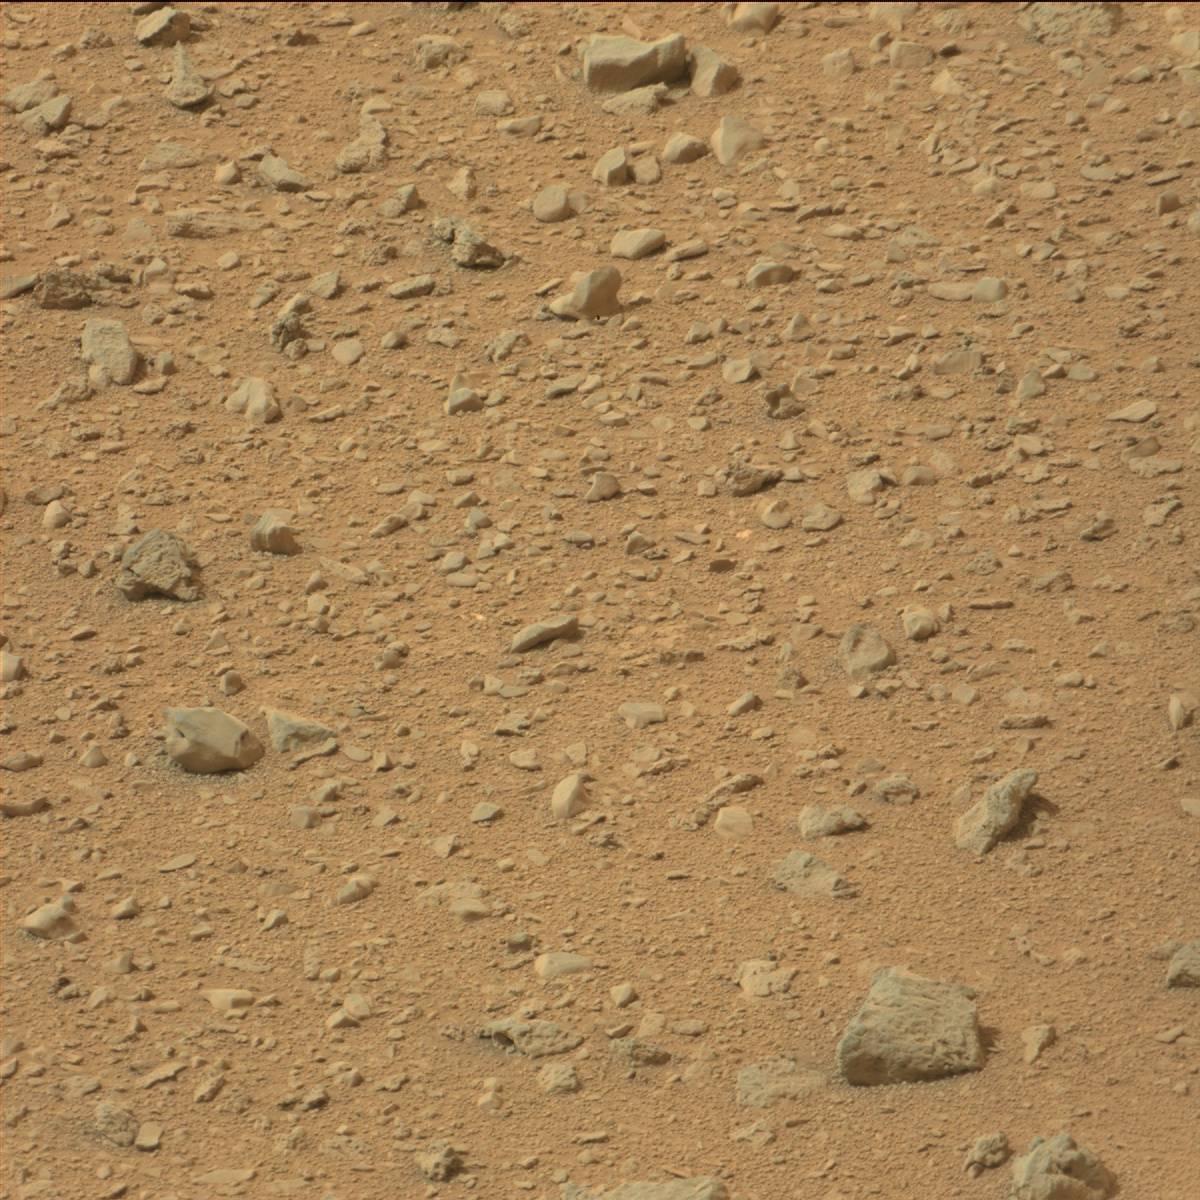
Terrain classes present: Bedrock, Sand / Soil